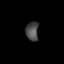
Tissue: lung
Cell type: Endothelial cells
Senescence score: 0.2199
Nuclear area (px): 238
Mean DAPI intensity: 74.479